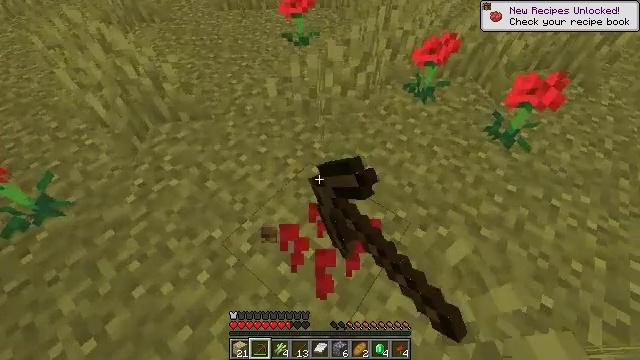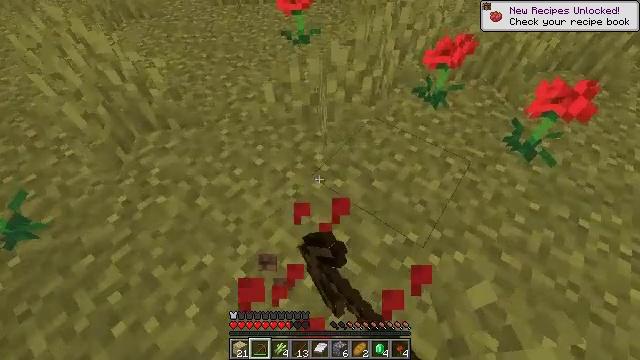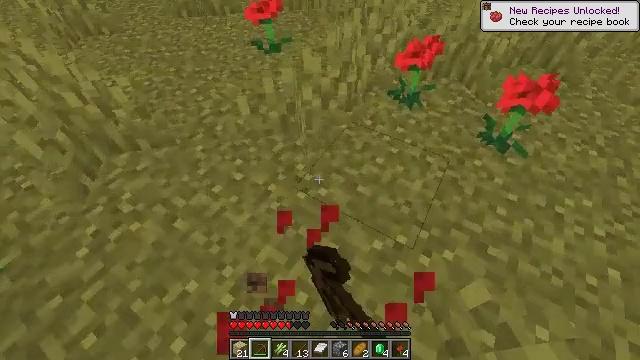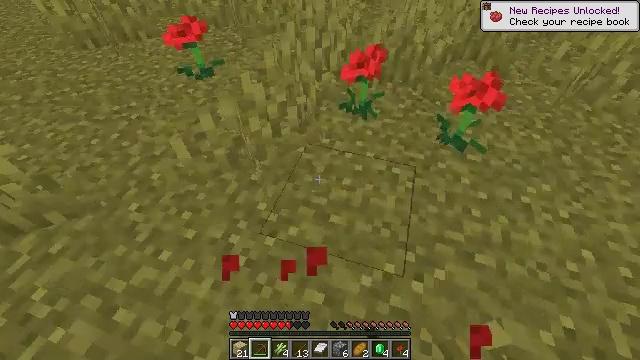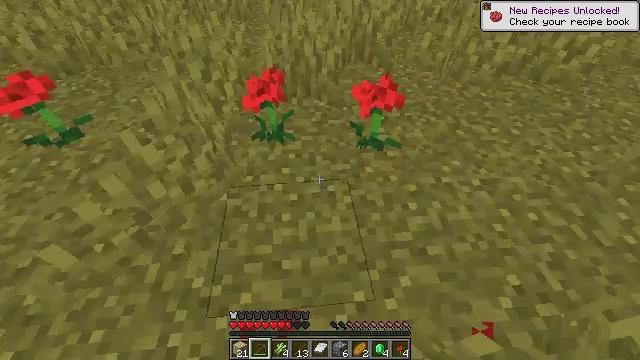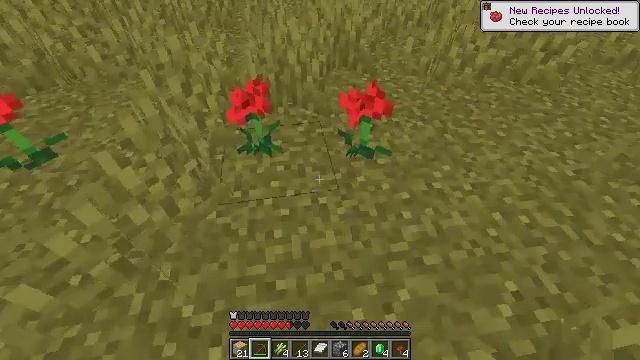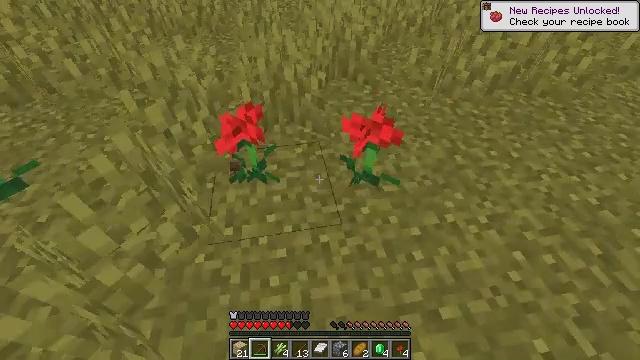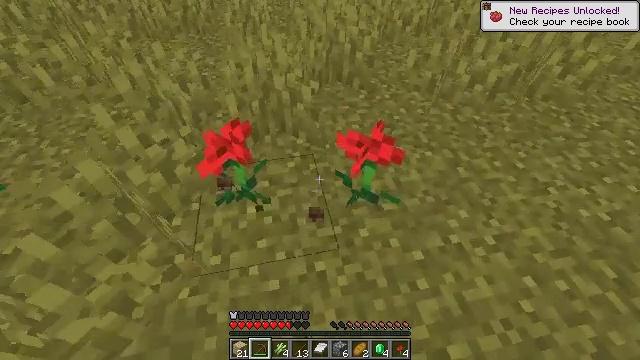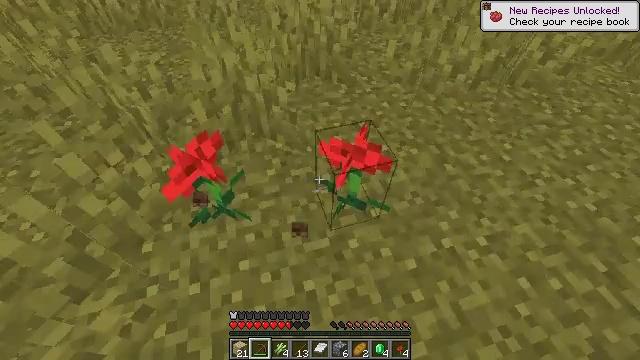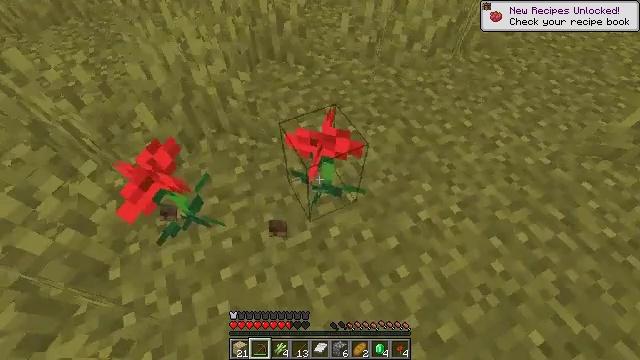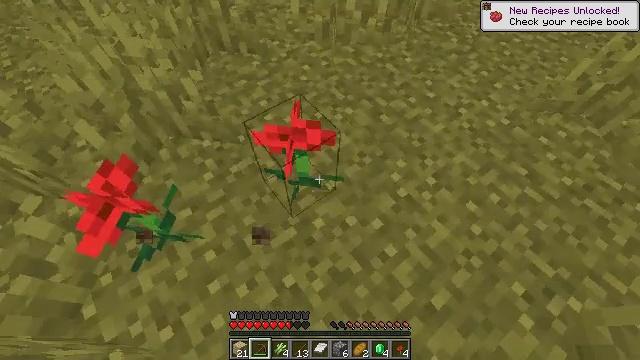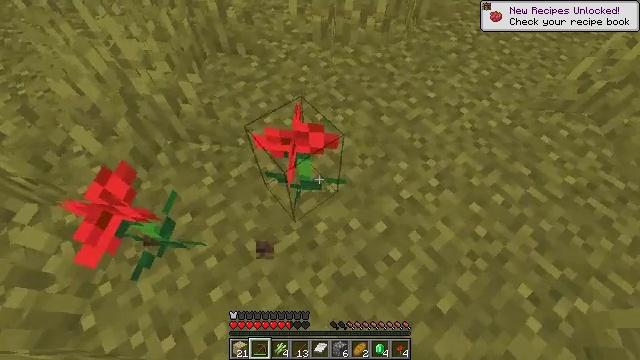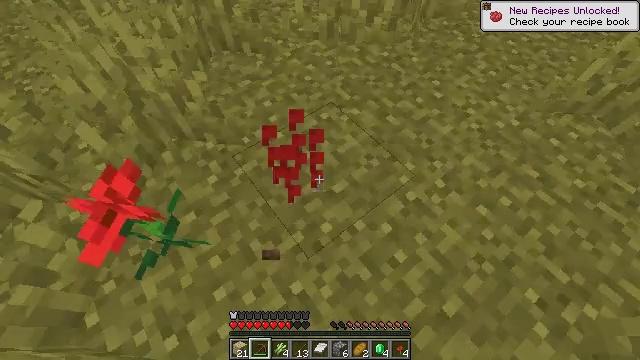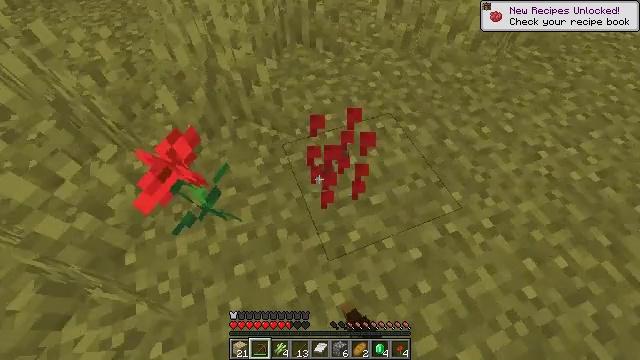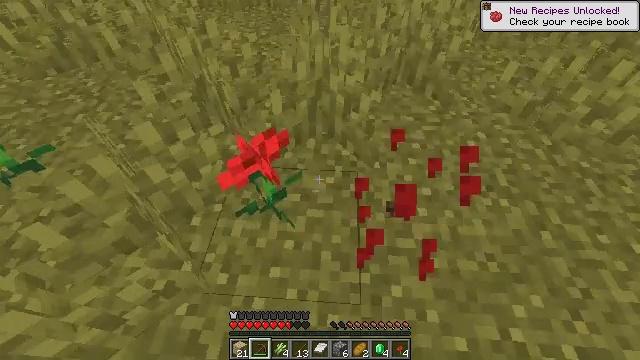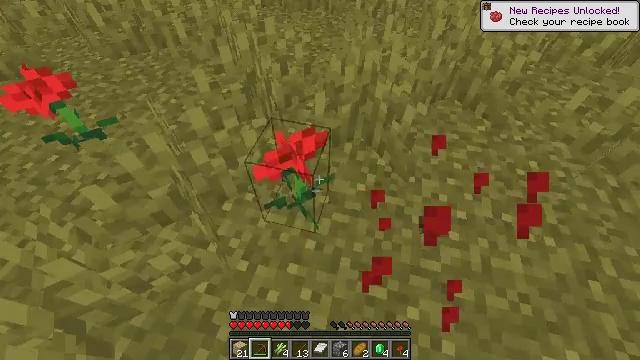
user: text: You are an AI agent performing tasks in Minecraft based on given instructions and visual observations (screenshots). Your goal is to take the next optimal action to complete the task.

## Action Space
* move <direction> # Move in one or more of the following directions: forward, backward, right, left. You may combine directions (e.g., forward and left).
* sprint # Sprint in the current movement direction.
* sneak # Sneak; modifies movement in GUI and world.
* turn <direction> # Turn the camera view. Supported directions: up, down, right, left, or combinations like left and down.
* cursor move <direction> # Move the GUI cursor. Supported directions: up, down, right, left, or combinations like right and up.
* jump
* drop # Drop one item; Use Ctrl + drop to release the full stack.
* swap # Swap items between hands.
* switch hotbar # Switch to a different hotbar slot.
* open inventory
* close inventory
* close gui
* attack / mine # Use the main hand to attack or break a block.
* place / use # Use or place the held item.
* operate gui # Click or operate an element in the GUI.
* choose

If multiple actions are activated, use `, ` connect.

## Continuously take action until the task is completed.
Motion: motion action
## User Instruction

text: Gather poppy from the ground.
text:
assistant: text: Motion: move forward, attack / mine
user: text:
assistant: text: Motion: move forward, turn right and up
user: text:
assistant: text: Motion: move forward, turn right and up
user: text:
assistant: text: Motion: move forward, turn right and up
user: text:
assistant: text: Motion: move forward, turn right
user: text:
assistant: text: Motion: move forward, attack / mine
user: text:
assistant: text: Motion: move forward, turn right, attack / mine
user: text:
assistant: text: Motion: move forward, turn right and down, attack / mine
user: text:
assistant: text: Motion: turn right and down
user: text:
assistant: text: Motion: turn right and down
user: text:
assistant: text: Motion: no_op
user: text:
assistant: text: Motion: attack / mine
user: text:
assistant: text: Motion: turn left, attack / mine
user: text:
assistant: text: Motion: turn left and up
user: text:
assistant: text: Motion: turn left
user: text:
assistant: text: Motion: no_op
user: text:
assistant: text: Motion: attack / mine
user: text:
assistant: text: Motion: turn left, attack / mine
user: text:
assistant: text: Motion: turn left, attack / mine
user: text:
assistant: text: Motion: move forward, turn left and up
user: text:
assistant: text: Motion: move forward, turn up
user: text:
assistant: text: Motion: move forward, turn left and up
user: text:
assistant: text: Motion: move forward, turn left and up
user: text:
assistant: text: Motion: move forward, turn left and up
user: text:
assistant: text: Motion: move forward, turn left and up
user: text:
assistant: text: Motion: move forward, turn left
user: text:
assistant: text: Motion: move forward, turn left
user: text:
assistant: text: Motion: turn left and down
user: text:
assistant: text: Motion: turn left and down
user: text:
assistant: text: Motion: attack / mine